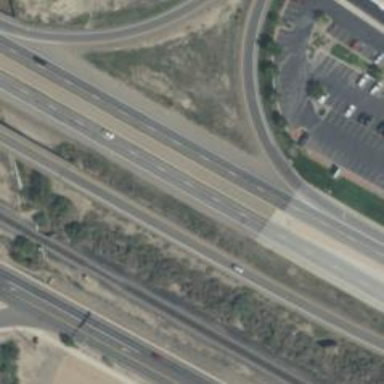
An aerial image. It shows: Trunk link highway with asphalt surface.